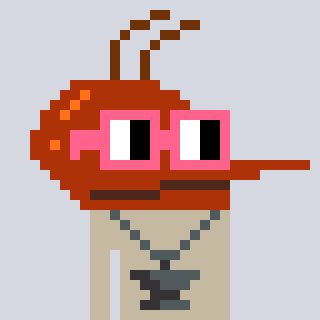
a pixel art character with square pink glasses, a mosquito-shaped head and a bege-colored body on a cool background